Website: walmart
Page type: review-order
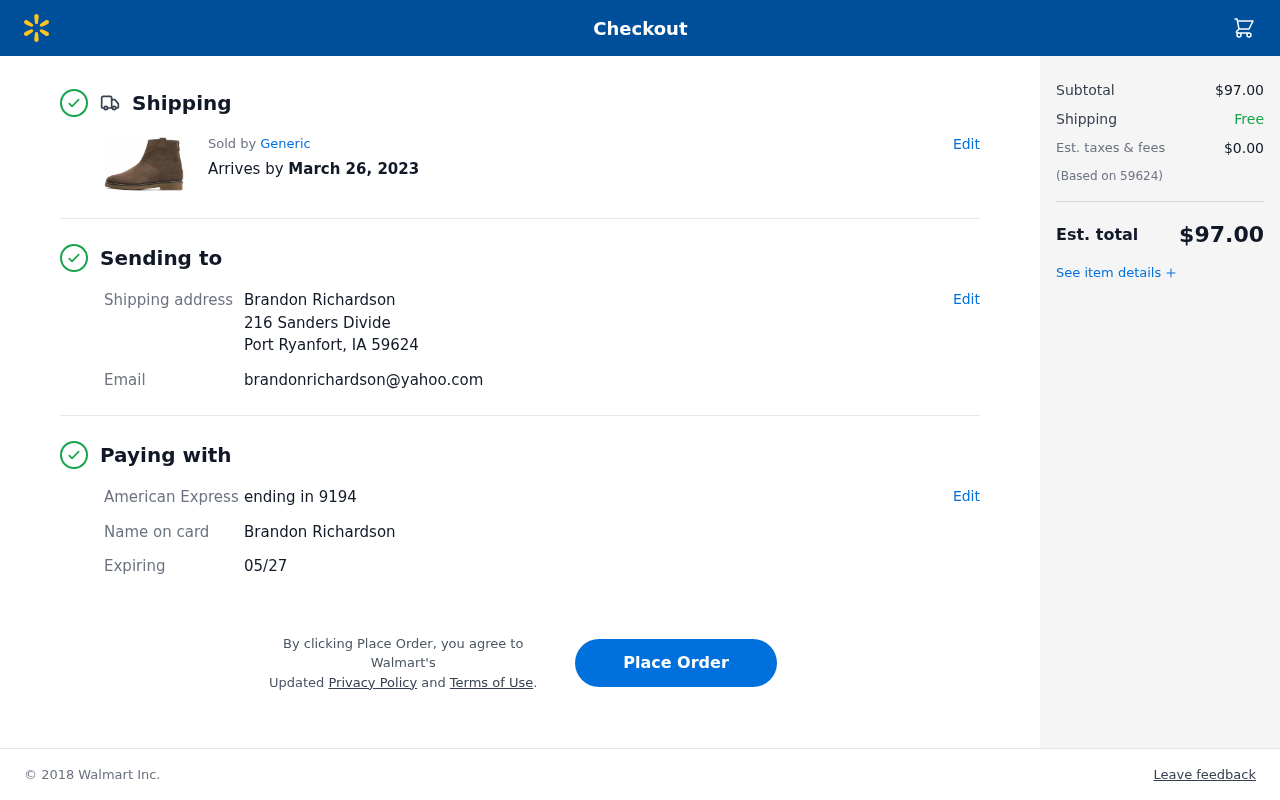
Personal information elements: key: PII_CARD_EXPIRY
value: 05/27
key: PII_CARD_LAST4
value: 9194
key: PII_CARD_TYPE
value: American Express
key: PII_CITY_STATE_ZIP
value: Port Ryanfort, IA 59624
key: PII_EMAIL
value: brandonrichardson@yahoo.com
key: PII_FULLNAME
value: Brandon Richardson
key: PII_FULLNAME2
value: Brandon Richardson
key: PII_POSTCODE
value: (Based on 59624)
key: PII_STREET
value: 216 Sanders Divide
Product elements: key: PRODUCT1_BRAND
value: Generic
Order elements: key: ORDER_DELIVERY_DATE
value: March 26, 2023
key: ORDER_SUBTOTAL
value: $97.00
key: ORDER_TAX
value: $0.00
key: ORDER_TOTAL
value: $97.00